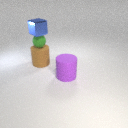
small green rubber sphere below small blue metal cube